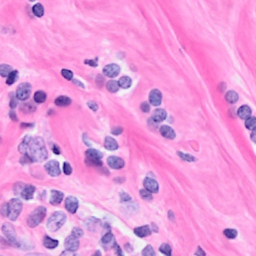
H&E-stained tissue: Breast